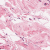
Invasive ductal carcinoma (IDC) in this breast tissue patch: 0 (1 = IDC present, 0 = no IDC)